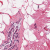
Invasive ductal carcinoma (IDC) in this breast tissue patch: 0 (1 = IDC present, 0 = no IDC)